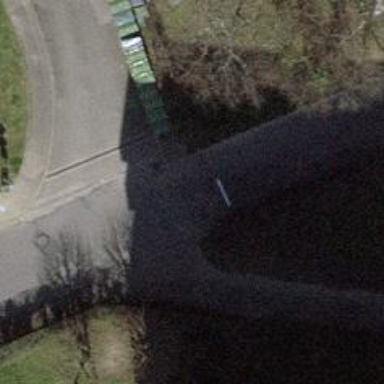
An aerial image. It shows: Bollard.